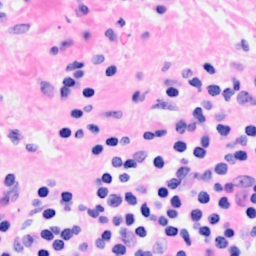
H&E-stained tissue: Breast